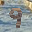
Label: 9